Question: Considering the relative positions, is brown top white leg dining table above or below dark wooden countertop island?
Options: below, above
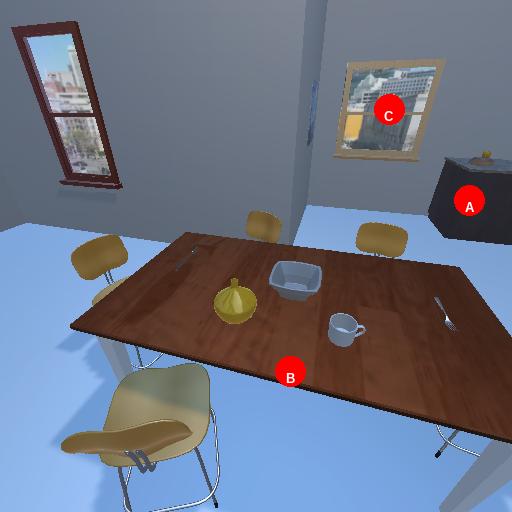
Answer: below